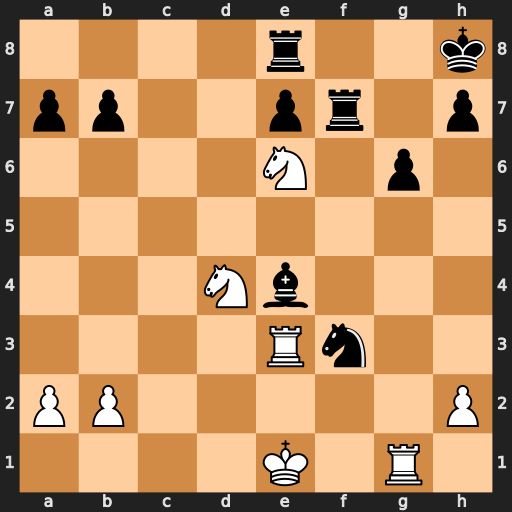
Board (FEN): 4r2k/pp2pr1p/4N1p1/8/3Nb3/4Rn2/PP5P/4K1R1
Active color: w
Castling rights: -
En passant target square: -
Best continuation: Nxf3 Rxf3 Rxe4